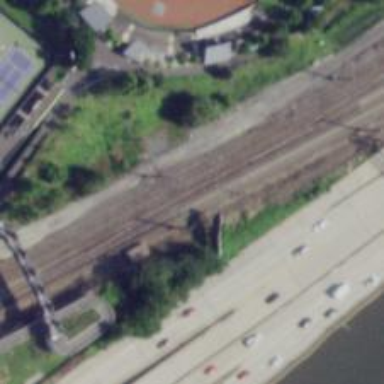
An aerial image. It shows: Railway track with contact line for electrification.